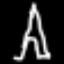
Label: The Eiffel Tower